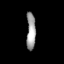
Tissue: prostate
Cell type: Epithelial cells
Senescence score: 0.3221
Nuclear area (px): 331
Mean DAPI intensity: 157.795